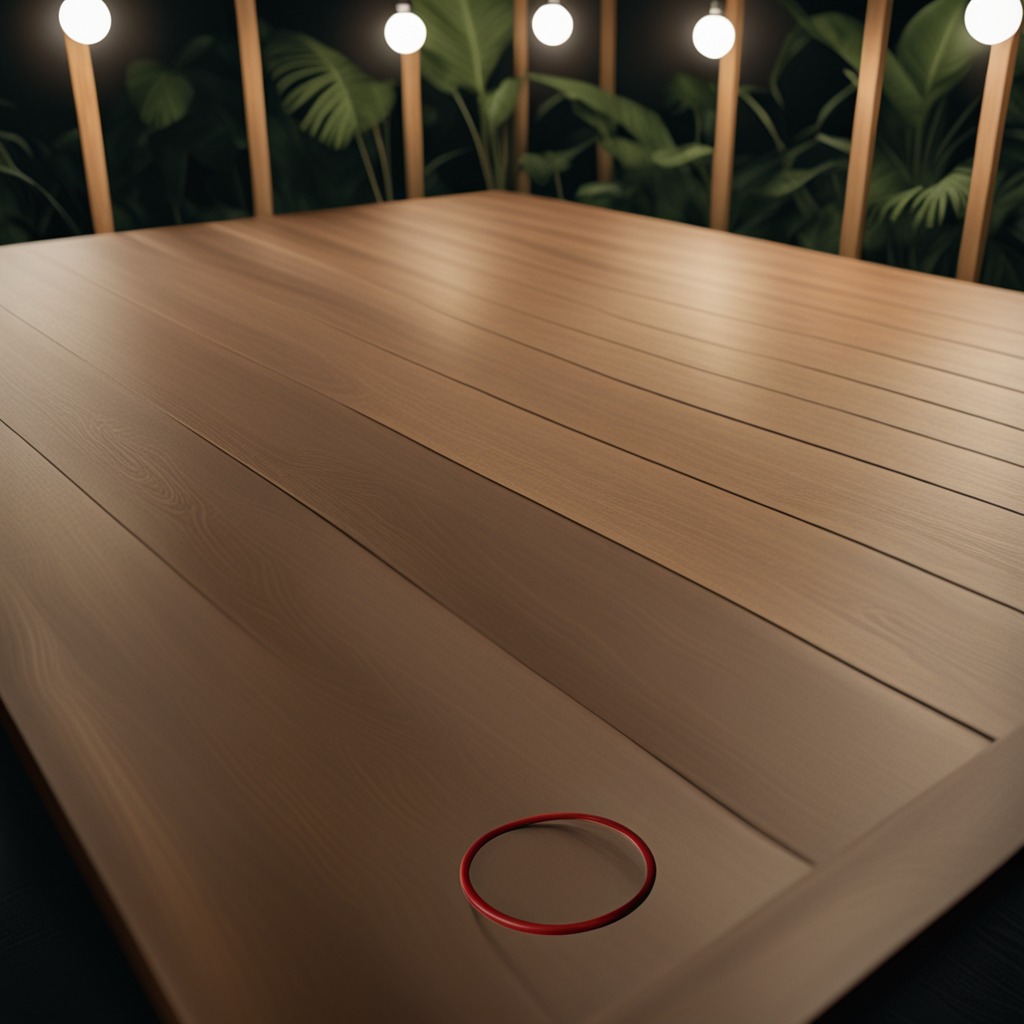
A rubber O-ring is lying on the wooden table inside a jungle field workshop tent at night dim ambient light soft shadows worn but